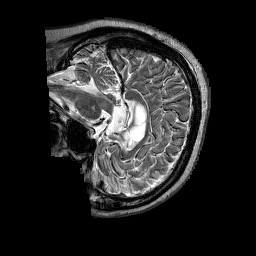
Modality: T2w
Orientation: sagittal
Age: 56
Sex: male
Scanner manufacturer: siemens
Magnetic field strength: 3 T
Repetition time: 3.2 s
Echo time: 0.213 s